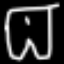
Label: pants